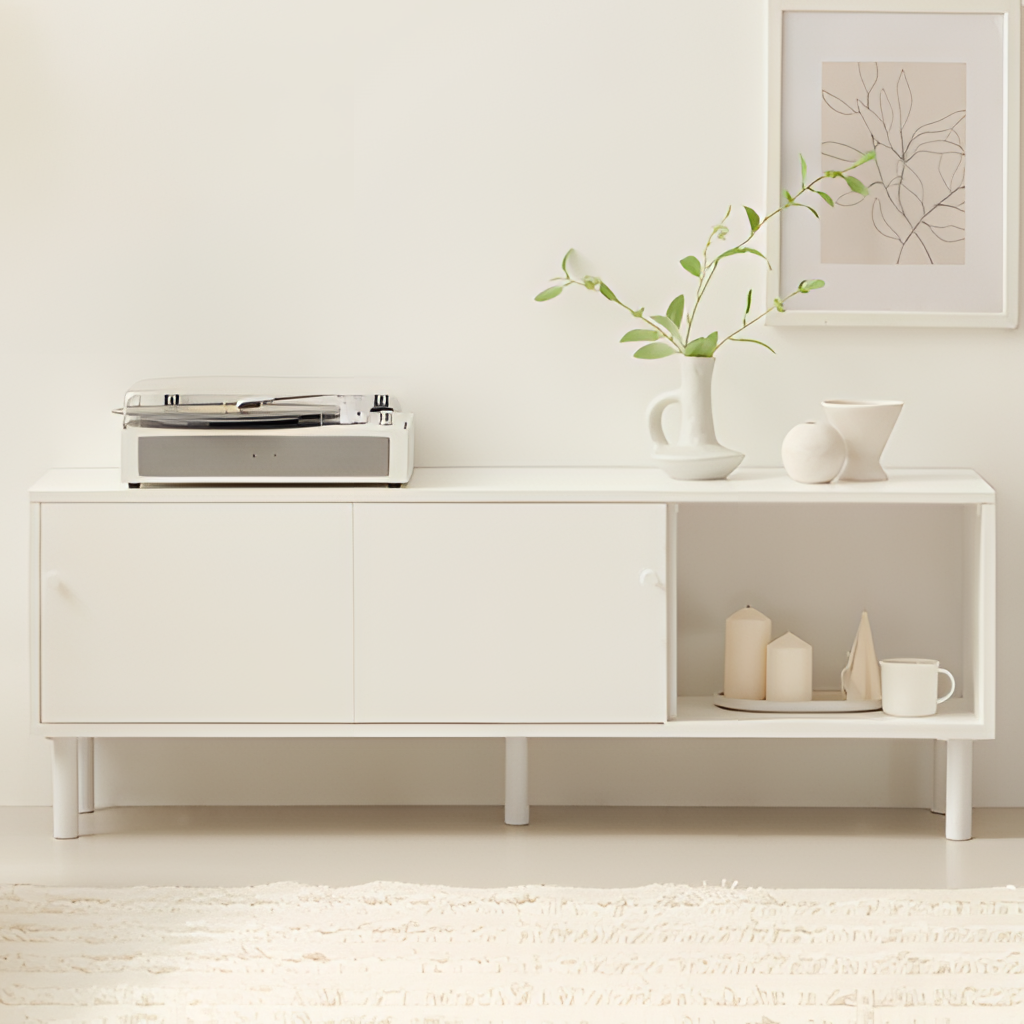
wood cabinet, living room, cream paint wallpaper, with solid pattern, carpet flooring, with textured pattern, modern